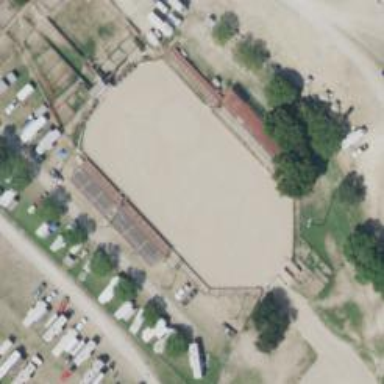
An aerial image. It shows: Equestrian pitch for leisure land sports.